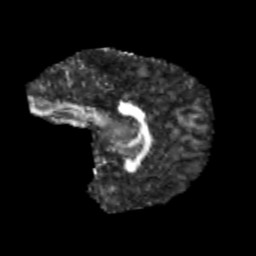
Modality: FA
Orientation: sagittal
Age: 11
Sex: male
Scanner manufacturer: siemens
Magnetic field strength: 3 T
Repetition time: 3.8 s
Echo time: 0.07 s